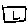
Label: square